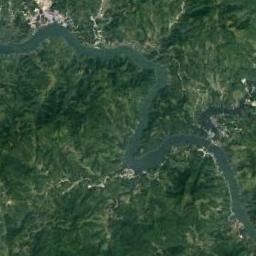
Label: river